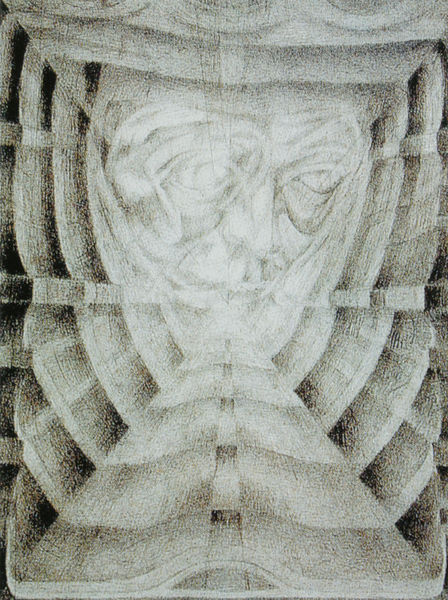
Titel: Skrupel
Künstler: Romolo Romani
Standort: Brescia
Institution: Privatbesitz
Schlagwörter: dunkel, kopf, mann, schatten, weiß, bewegung, braun, frau, grau, hell, kreide, licht, mund, nase, schwarz, stirn, zeichnung, blick, tuch, muster, alt, bart, wand, alte, augen, blass, falten, gesicht, stein, tod, trauer, auge, augenbrauen, kinn, holzschnitt, wangen, wellen, umrisse, bogen, perspektive, alter mann, backen, abstrakt, modern, graphik, linien, symmetrie, goya, fein, abstraktion, surreal, abstrahiert, alter, maske, kreuz, rechteck, futuristisch, strahlen, symmetrisch, umrahmung, schwarz-weiß, schraffur, radierung, stich, kreise, augenringe, bleistift, mosaik, dämon, quadrate, diagonal, hellgrau, jesus, strudel, fluchtpunkt, alptraum, zentral, schlangen, diagonalen, zentrum, abstufung, alte frau, graustufen, dreiecke, netz, labyrinth, raster, tunnel, gral, geist, verwirrung, golem, blei, zentriert, gebrochen, prisma, fokus, segmente, prismatisch, spinne, schweisstuch, spinnennetz, nade, mysterium, verwirrend, magischer realismus, oelze, munde, spinnweb, guter geist